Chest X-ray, AP view. Patient: 45 years old, sex M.
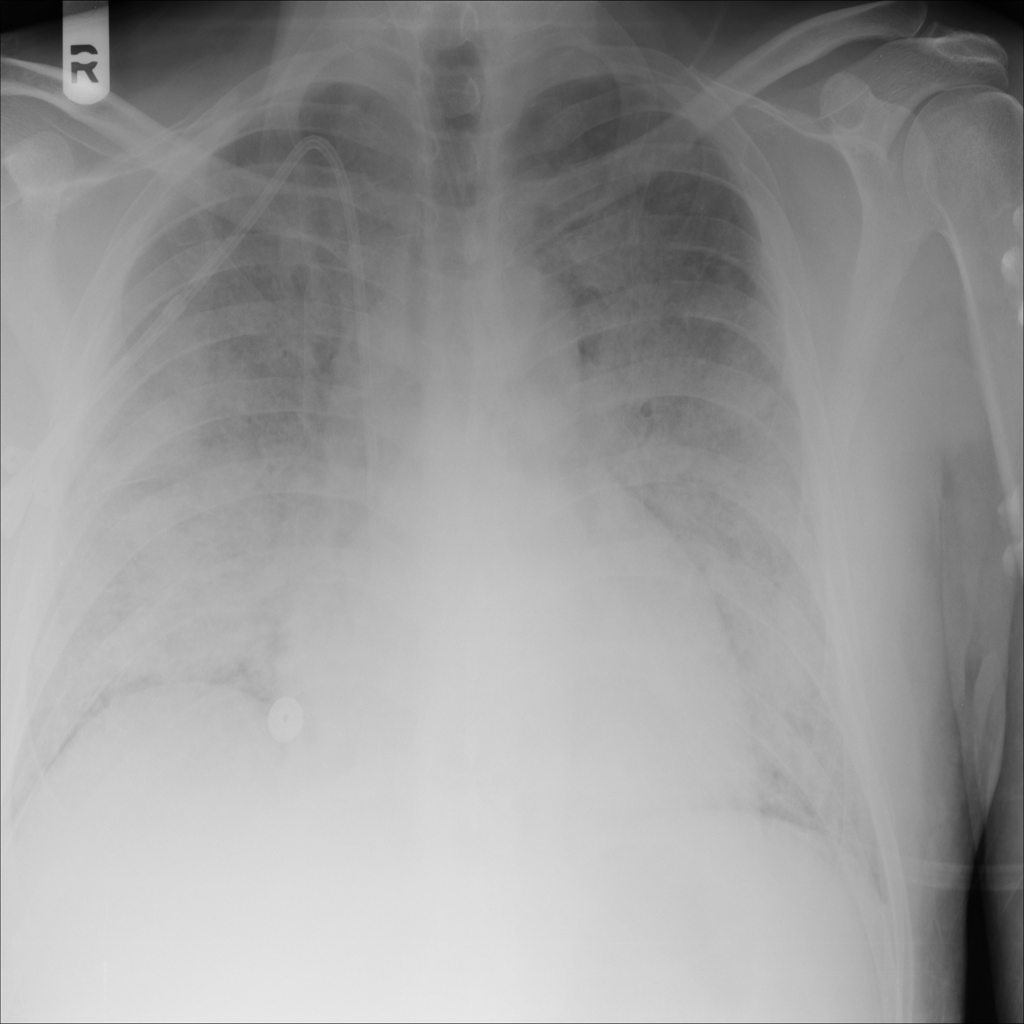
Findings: Edema, Infiltration